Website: bh-photo
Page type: gifting
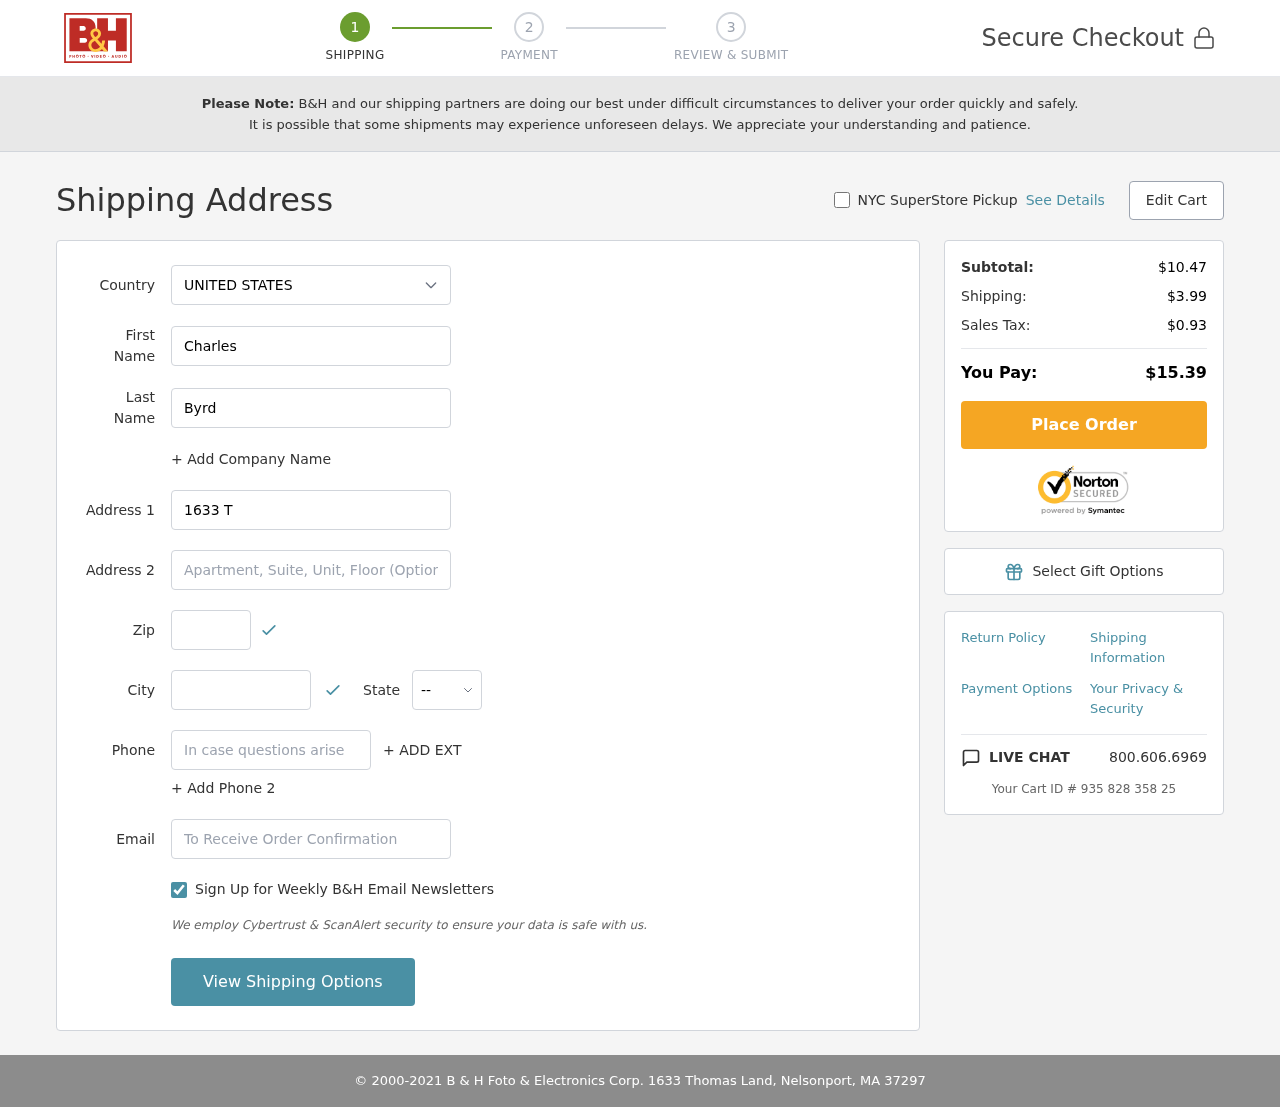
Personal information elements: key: PII_CITY
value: Nelsonport
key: PII_COUNTRY
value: United States
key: PII_EMAIL
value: cbyrd@yahoo.com
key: PII_FIRSTNAME
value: Charles
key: PII_LASTNAME
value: Byrd
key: PII_PHONE
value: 6346987333
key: PII_POSTCODE
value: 37297
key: PII_STATE_ABBR
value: MA
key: PII_STREET
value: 1633 Thomas Land
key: PII_STREET2
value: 4358 Donald Neck Apt. 037
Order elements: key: ORDER_SUBTOTAL
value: $10.47
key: ORDER_SHIPPING_COST
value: $3.99
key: ORDER_TAX
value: $0.93
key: ORDER_TOTAL
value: $15.39
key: ORDER_ID
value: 935 828 358 25